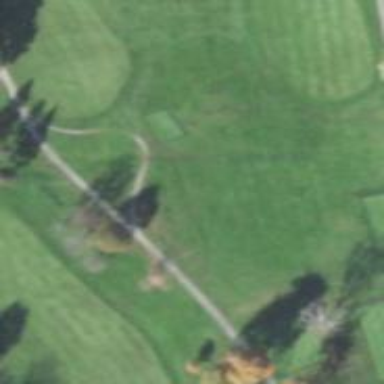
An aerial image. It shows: Golf cartpath that is also road path.